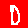
Digit: 0